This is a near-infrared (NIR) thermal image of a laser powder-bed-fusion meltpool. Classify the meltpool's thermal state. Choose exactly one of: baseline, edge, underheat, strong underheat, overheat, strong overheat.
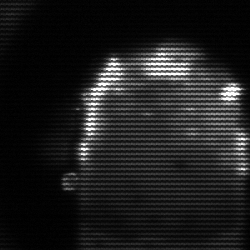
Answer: baseline